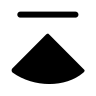
Cursor type: resize_n
OS/theme: linux-bibata
Variant: black